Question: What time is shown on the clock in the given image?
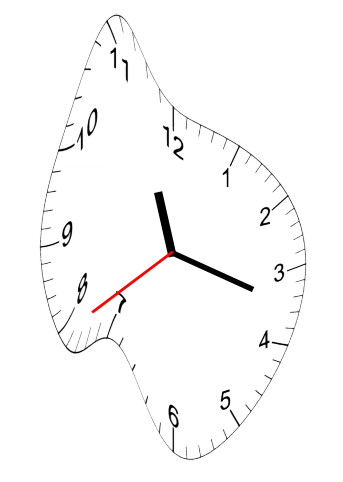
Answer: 11:17:39